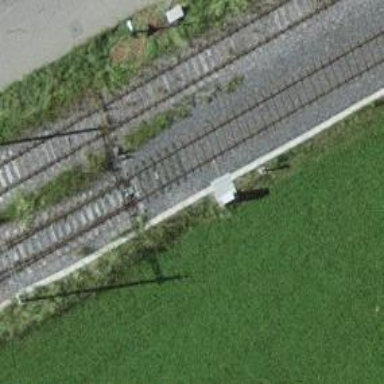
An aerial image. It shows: Railway switch.